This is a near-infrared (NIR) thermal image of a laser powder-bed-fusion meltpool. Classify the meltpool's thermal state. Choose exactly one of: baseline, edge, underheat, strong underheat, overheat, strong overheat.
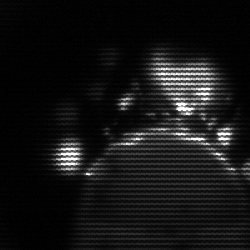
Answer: baseline